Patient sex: M
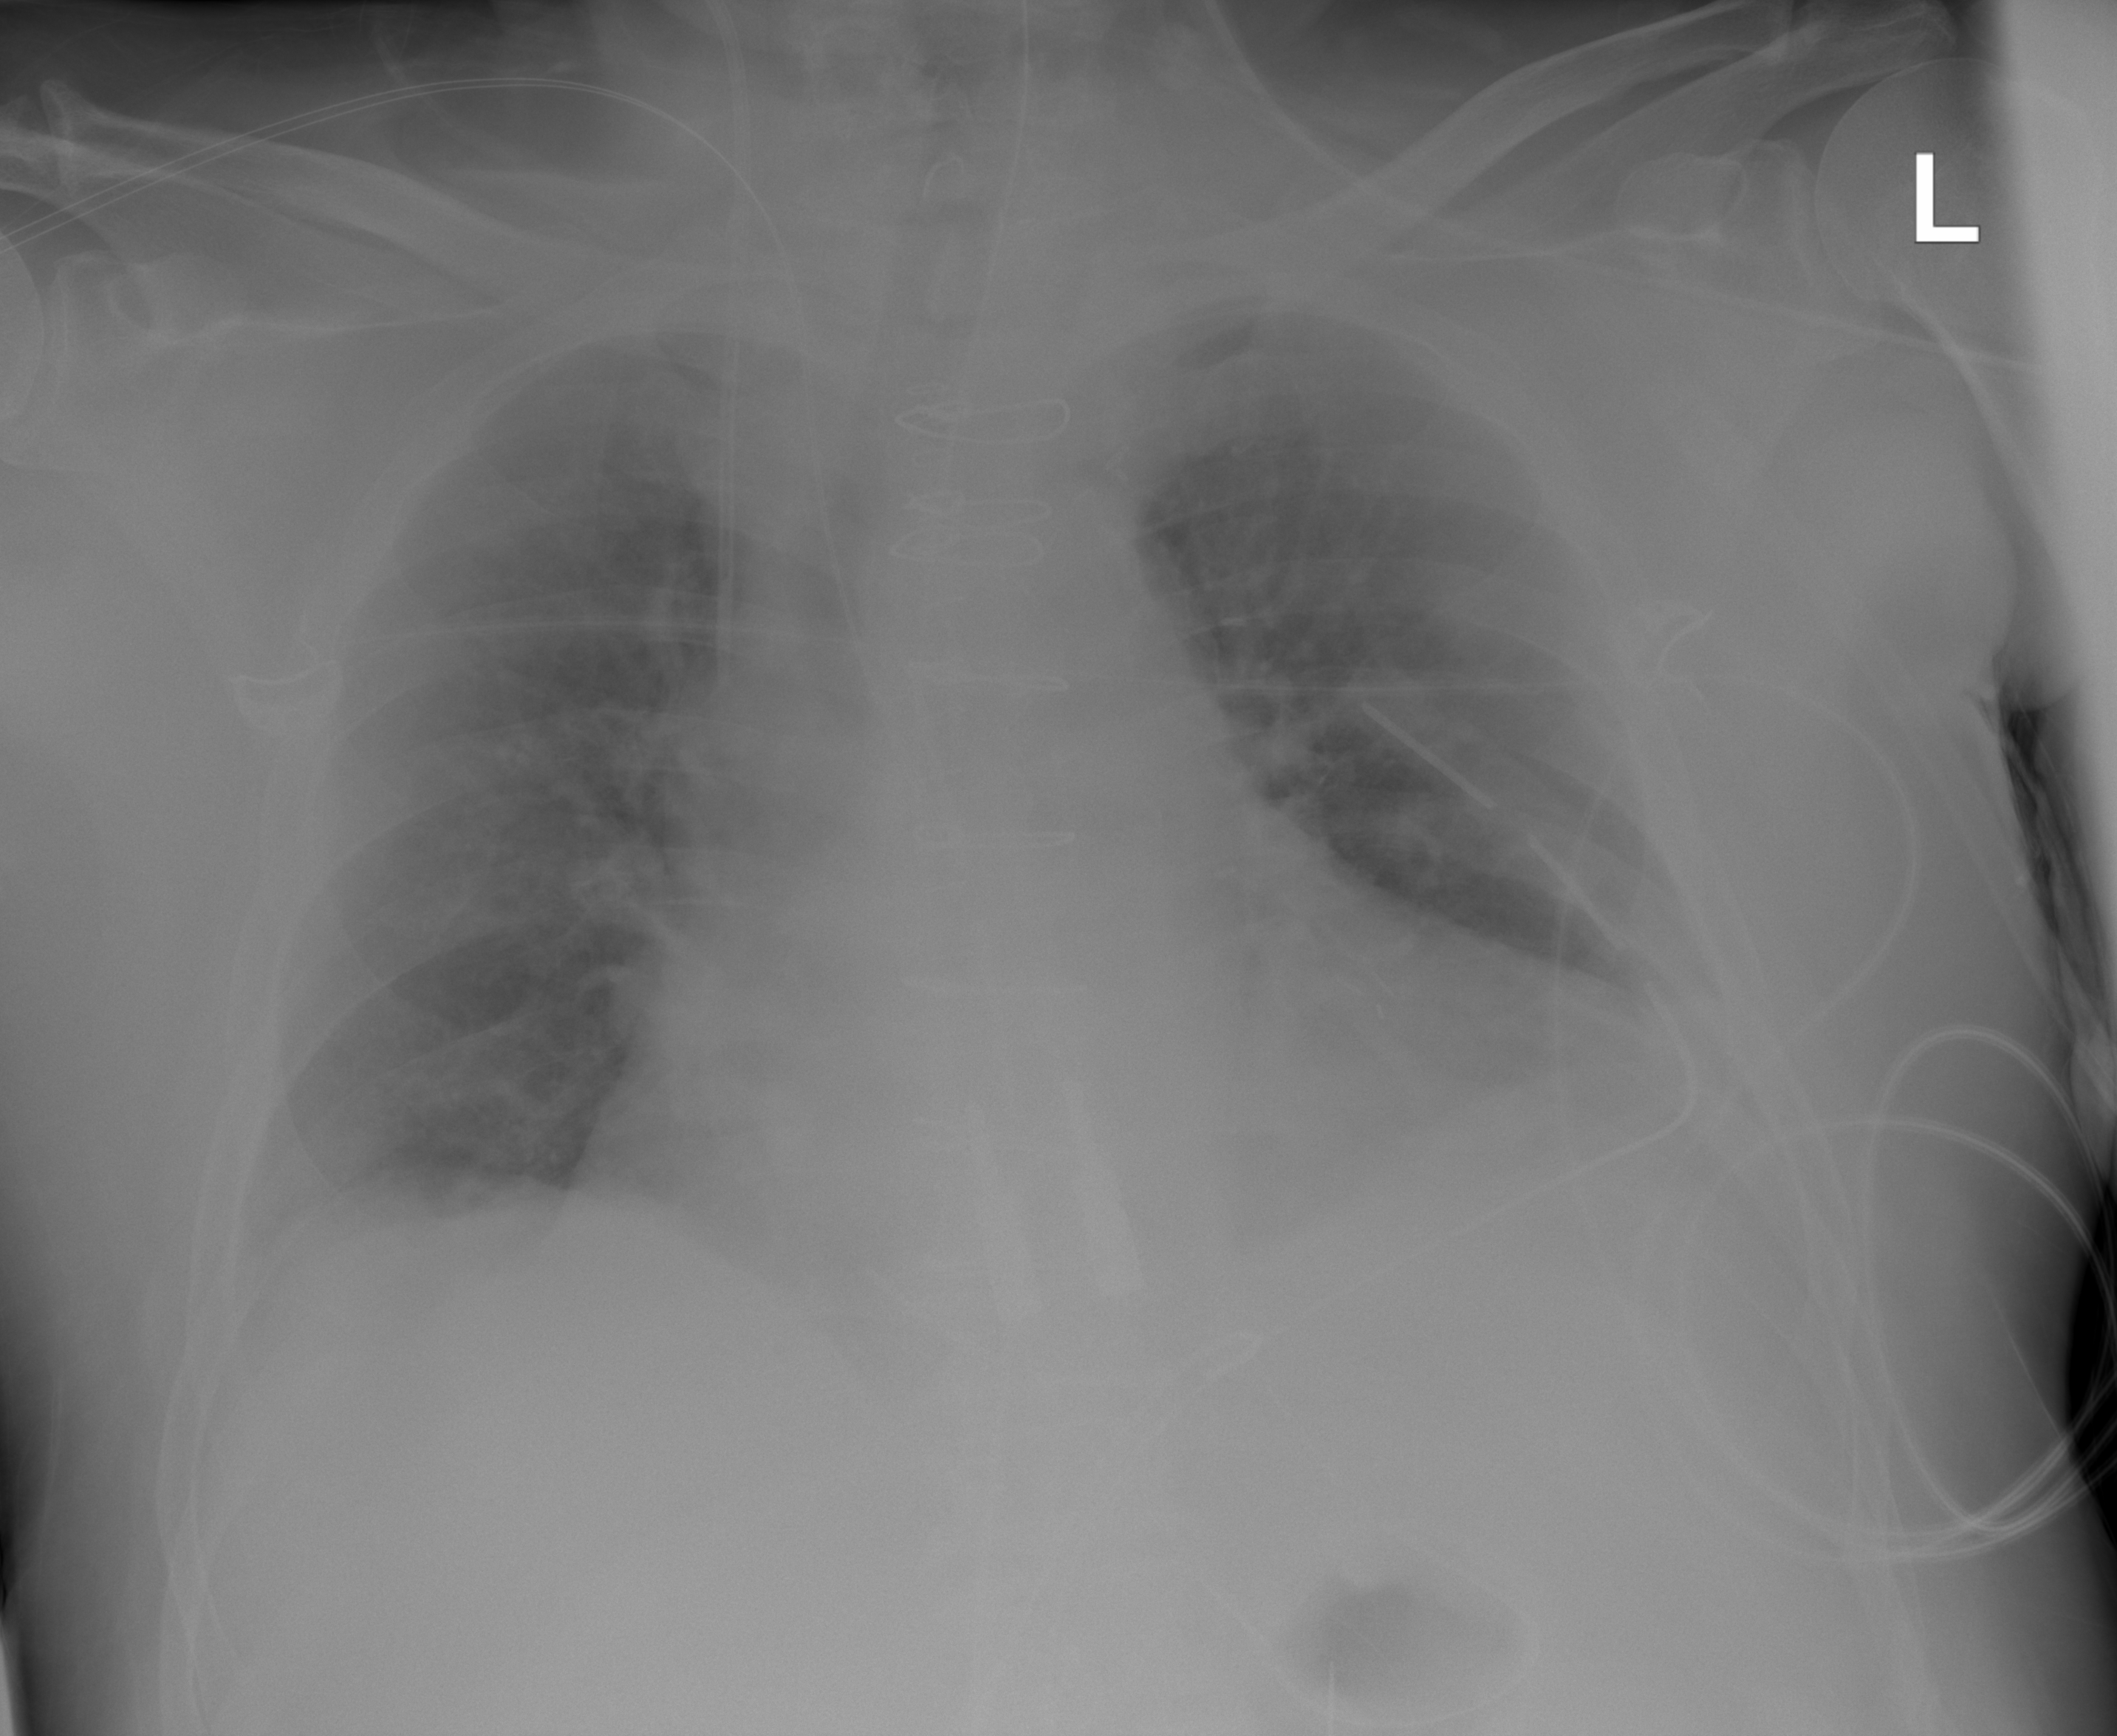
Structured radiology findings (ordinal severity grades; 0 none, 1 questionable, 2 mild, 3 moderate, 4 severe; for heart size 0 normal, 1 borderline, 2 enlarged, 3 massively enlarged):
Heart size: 0
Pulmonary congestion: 0
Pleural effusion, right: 2
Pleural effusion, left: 2
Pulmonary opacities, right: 0
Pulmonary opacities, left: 0
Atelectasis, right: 2
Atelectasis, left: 2